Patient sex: M
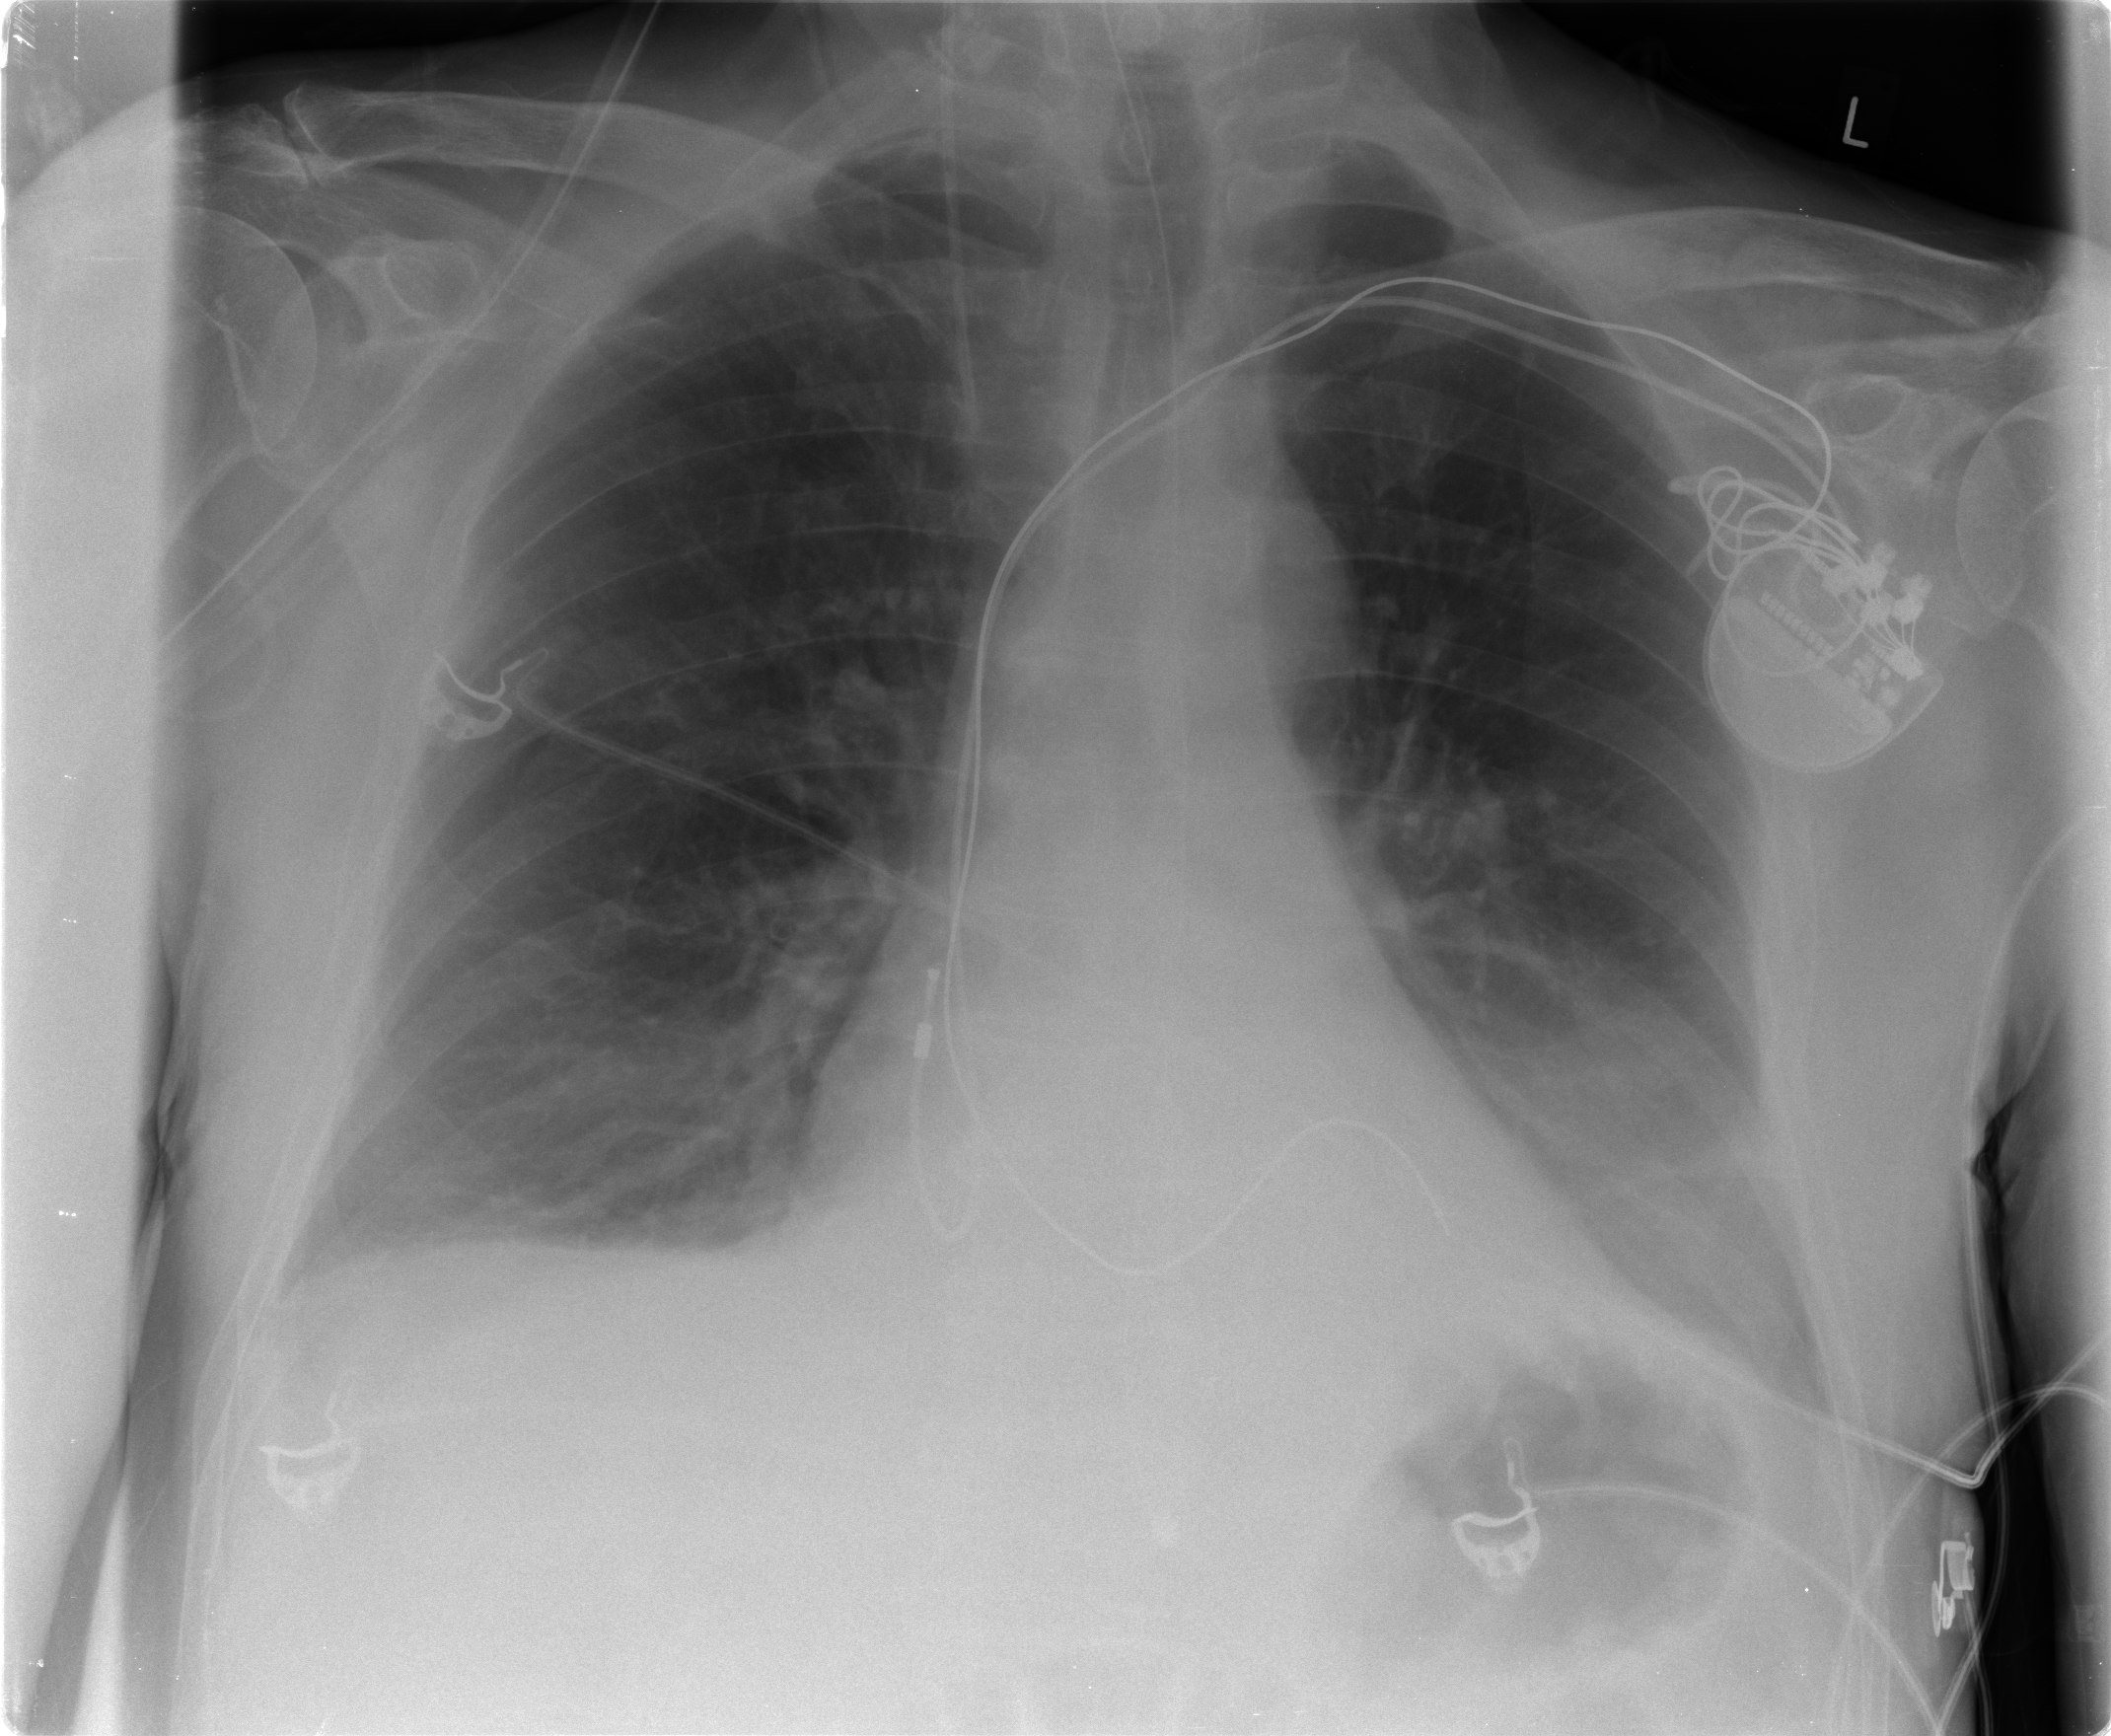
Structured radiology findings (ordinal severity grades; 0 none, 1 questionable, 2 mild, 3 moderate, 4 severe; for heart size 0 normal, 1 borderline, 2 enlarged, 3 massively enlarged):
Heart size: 0
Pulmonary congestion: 2
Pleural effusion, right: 2
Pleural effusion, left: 2
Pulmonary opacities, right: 0
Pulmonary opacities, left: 1
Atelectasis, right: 0
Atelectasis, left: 3